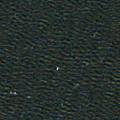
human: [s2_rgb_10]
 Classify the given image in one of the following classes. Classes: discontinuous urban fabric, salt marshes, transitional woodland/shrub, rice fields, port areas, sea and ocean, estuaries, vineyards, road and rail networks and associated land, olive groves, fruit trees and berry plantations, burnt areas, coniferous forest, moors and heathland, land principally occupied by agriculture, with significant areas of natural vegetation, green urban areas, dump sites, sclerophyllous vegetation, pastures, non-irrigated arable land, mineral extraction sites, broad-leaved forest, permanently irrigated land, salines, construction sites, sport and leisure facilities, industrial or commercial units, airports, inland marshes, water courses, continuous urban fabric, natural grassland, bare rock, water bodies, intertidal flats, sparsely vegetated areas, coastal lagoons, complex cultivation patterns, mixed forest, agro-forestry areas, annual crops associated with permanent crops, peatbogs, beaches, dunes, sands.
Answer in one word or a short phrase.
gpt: sea and ocean